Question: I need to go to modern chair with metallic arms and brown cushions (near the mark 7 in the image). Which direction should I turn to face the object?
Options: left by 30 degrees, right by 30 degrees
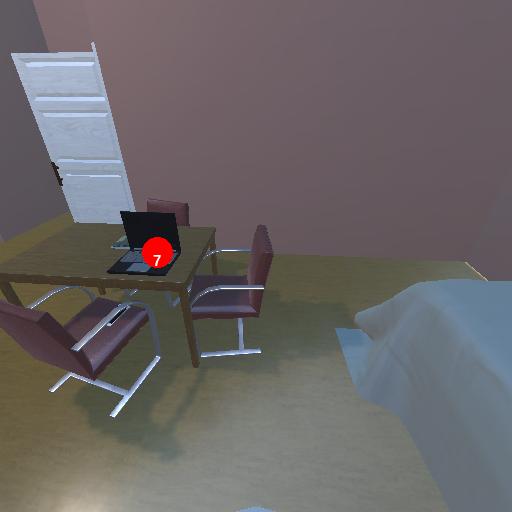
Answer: left by 30 degrees